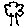
Label: tree